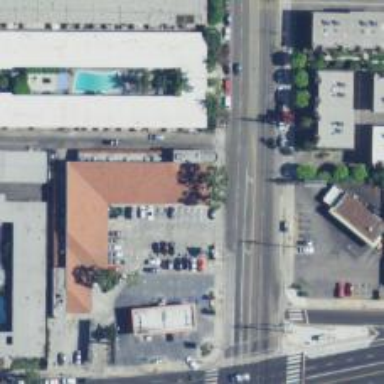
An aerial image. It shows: Convenience shop.